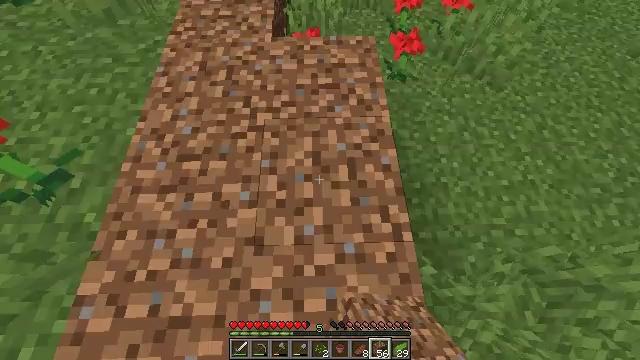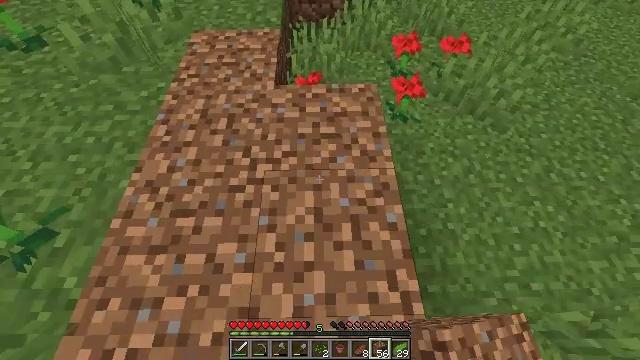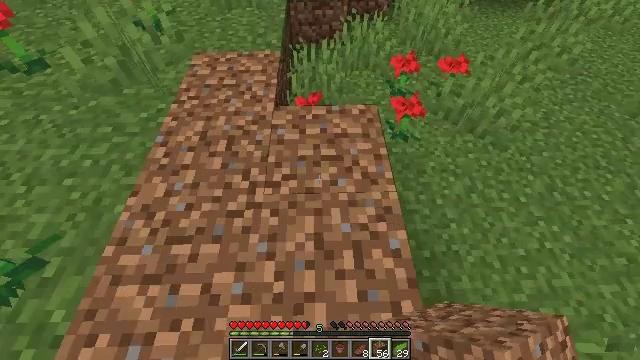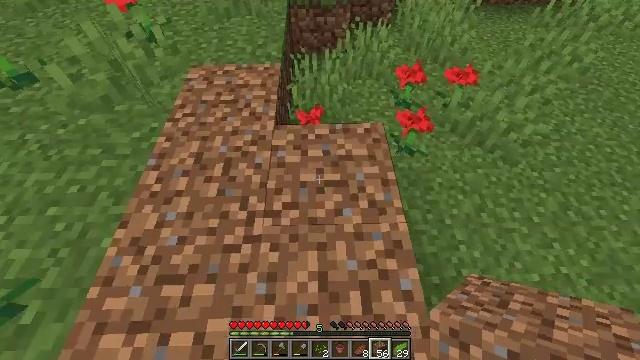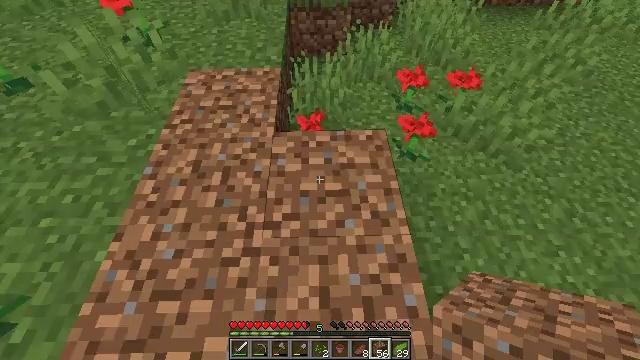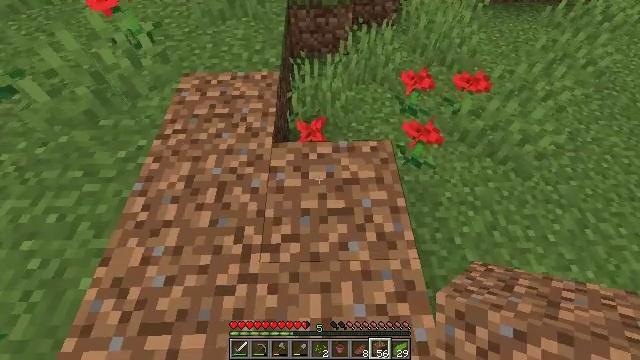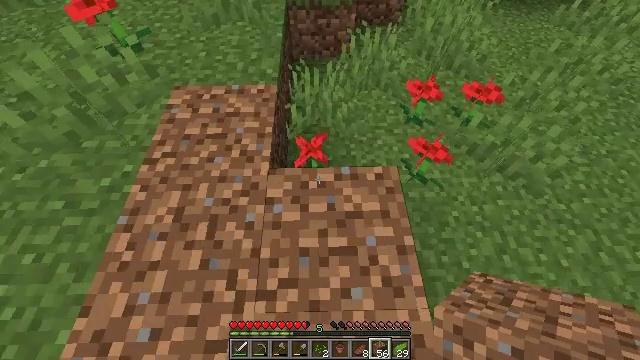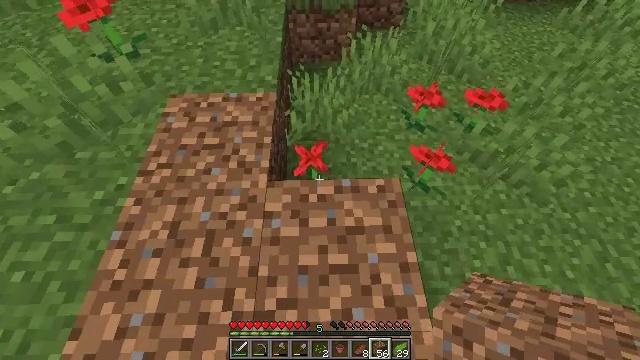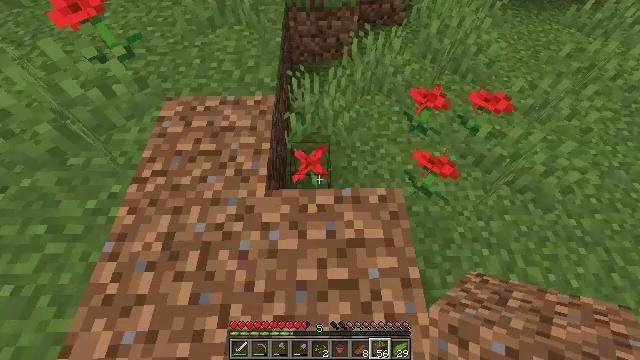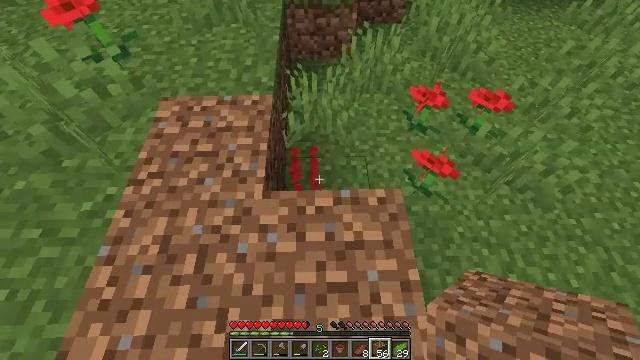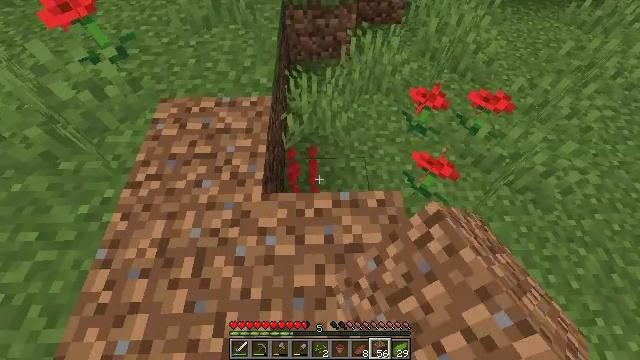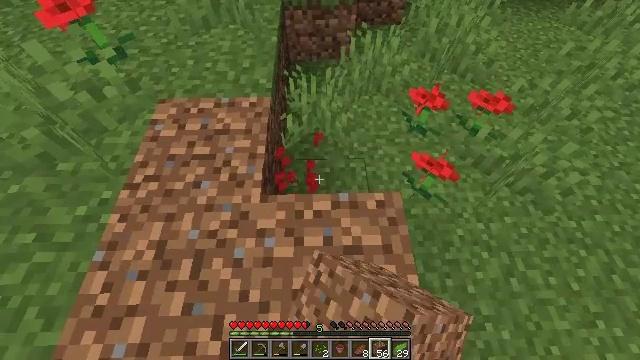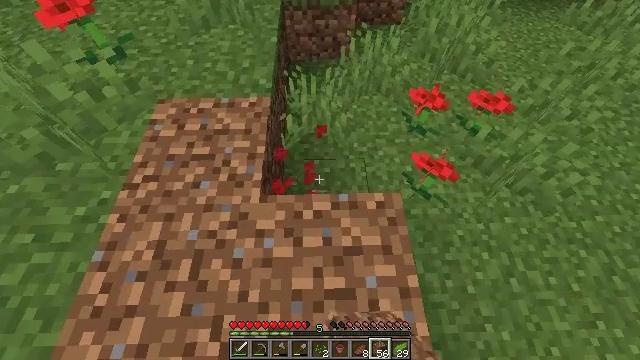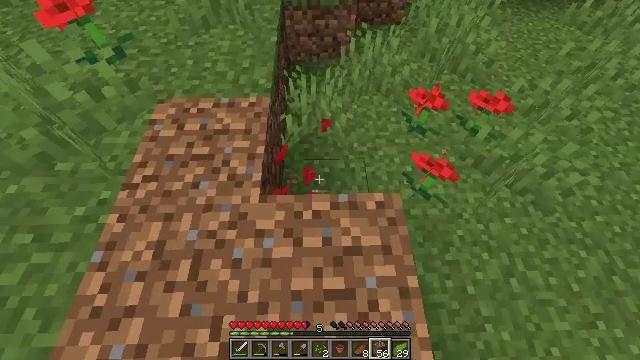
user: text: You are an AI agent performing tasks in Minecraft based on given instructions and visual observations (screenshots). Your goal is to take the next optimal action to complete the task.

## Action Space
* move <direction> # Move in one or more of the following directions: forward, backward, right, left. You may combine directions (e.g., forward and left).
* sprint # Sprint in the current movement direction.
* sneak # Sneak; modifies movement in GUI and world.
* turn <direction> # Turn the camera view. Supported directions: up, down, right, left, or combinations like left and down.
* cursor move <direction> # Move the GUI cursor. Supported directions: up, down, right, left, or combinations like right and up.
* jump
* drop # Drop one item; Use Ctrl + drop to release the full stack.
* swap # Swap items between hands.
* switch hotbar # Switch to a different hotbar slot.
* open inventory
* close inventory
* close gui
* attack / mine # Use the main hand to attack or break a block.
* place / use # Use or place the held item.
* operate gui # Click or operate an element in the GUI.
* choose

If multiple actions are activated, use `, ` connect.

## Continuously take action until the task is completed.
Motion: motion action
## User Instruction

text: Mine the poppy flower.
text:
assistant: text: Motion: move forward, turn up
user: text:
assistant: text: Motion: move forward, turn up
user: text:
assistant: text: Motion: move forward
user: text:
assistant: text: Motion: move forward
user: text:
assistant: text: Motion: move forward, turn down
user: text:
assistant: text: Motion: move forward, turn down
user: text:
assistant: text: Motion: no_op
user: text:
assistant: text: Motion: turn down
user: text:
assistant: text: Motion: attack / mine
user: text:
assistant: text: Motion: attack / mine
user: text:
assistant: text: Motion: attack / mine
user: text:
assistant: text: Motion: no_op
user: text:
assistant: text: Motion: no_op
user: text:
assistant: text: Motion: no_op